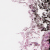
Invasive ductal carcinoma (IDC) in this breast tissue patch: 0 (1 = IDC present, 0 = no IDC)